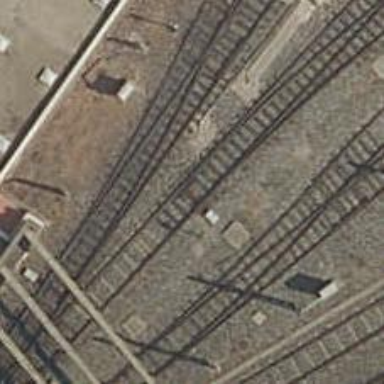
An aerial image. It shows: Railway switch.